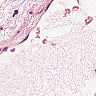
Metastatic tissue present: no